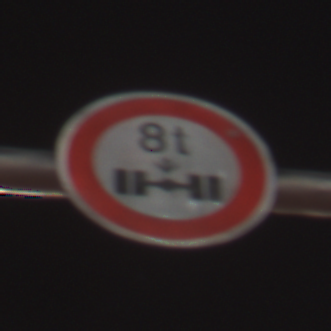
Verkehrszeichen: TatsaechlicheAchslast
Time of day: Night
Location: Outdoor (Urban)
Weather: PartlyCloudy
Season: NotSpecified
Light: Artificial